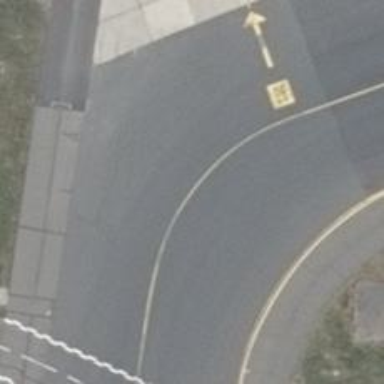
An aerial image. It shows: Concrete taxiway at the airport.